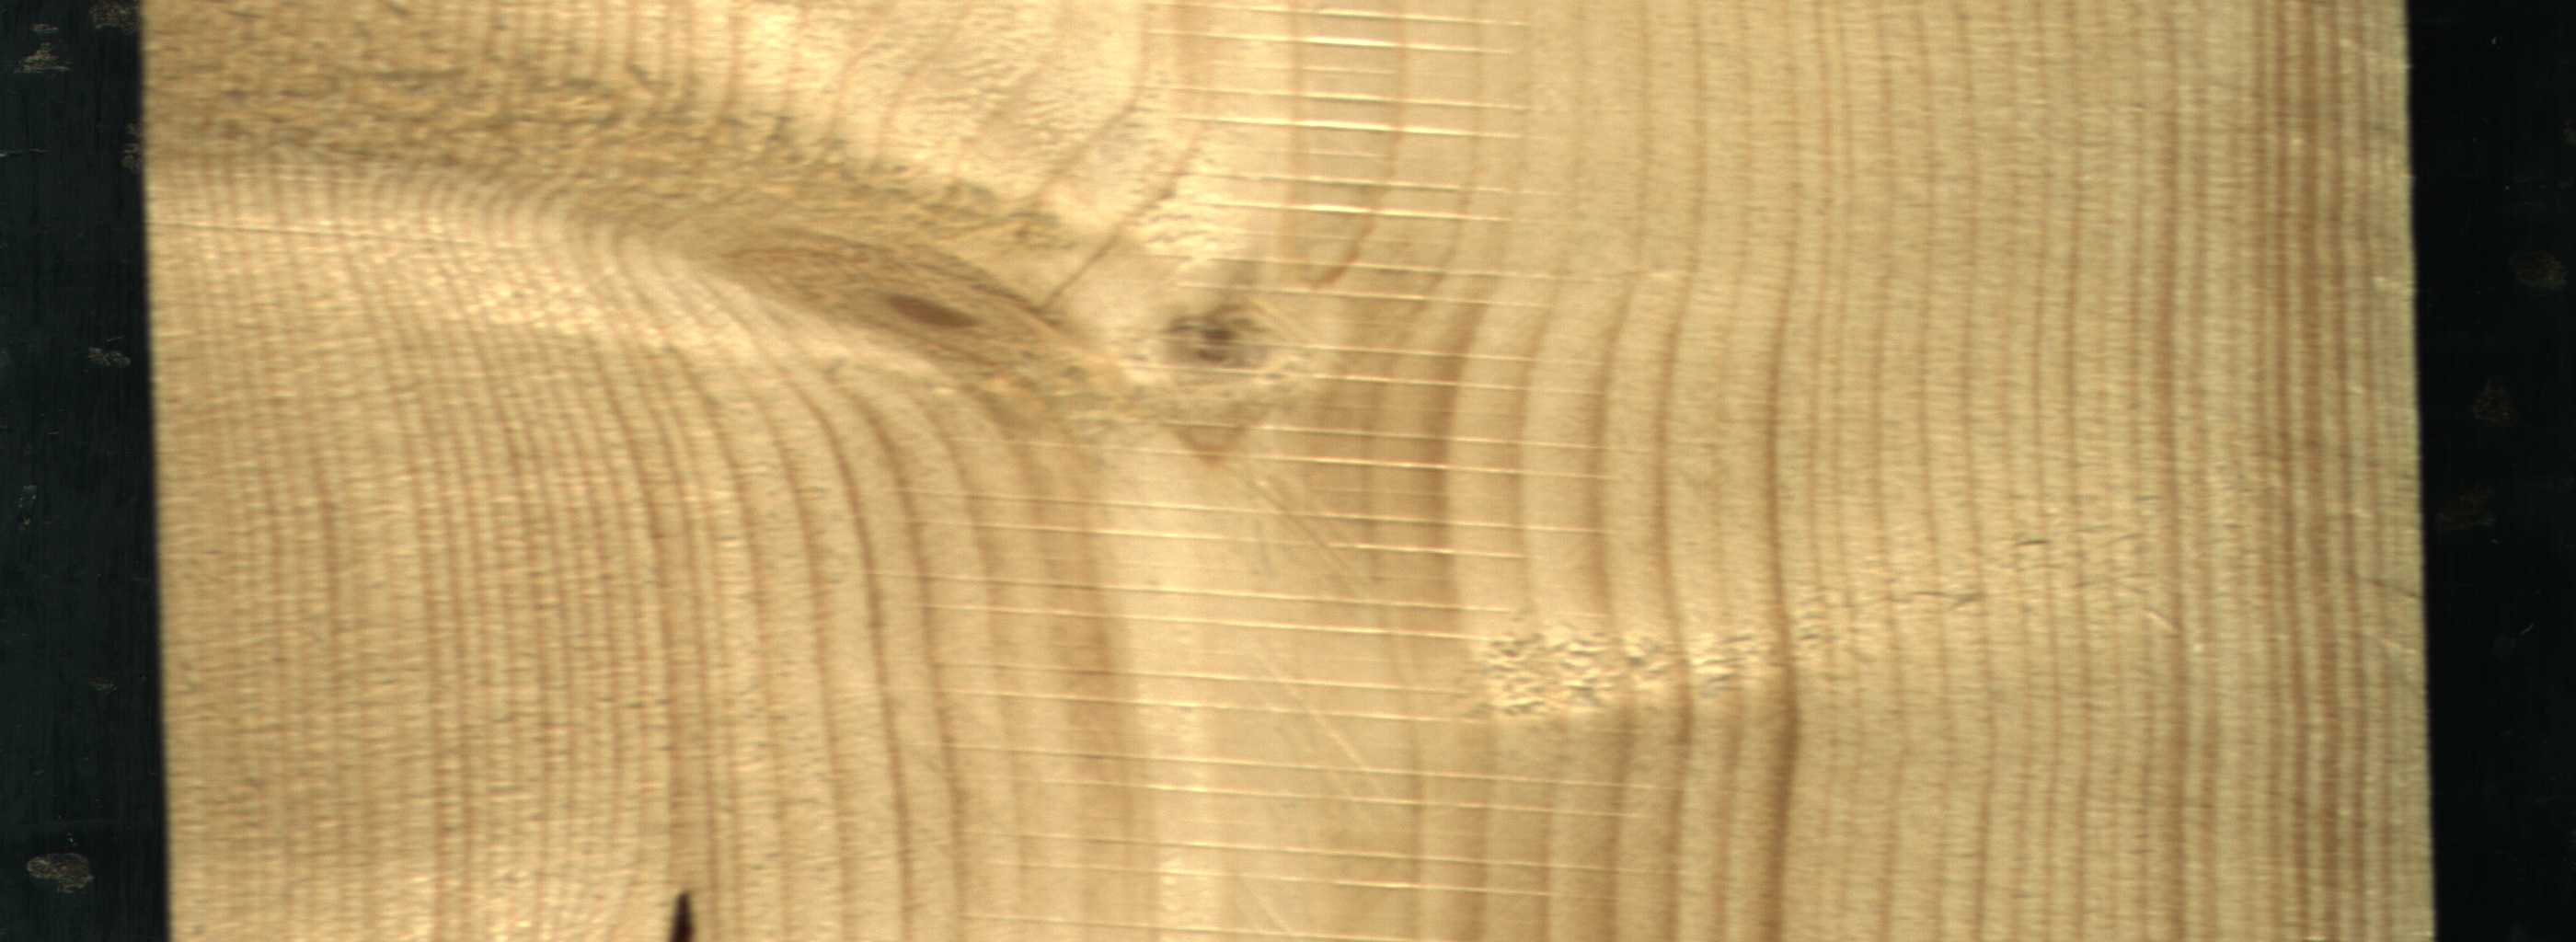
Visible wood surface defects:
resin
Live_Knot
Live_Knot